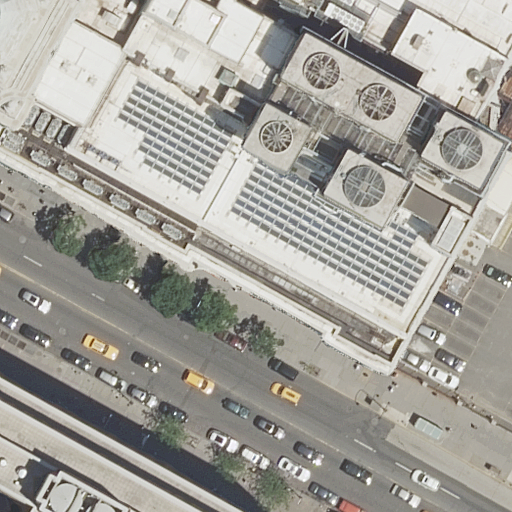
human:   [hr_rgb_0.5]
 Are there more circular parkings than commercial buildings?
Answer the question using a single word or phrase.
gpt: no

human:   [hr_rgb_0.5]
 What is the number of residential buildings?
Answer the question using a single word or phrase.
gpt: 2

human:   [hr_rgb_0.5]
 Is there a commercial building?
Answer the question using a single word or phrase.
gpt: no

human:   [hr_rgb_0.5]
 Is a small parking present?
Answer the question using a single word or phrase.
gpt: no

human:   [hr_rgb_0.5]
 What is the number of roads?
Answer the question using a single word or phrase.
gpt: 2

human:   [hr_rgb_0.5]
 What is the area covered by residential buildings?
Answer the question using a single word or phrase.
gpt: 2636m2

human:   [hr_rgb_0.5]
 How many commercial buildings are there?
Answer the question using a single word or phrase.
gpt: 0

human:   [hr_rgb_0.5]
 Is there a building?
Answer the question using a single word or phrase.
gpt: yes

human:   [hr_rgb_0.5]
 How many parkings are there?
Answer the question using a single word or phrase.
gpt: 1

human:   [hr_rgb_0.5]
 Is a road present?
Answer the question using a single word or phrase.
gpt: yes

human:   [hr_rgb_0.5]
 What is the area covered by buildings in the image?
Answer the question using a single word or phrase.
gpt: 3325m2

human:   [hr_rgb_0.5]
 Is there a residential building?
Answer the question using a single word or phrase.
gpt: yes

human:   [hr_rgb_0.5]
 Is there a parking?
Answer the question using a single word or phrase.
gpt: yes

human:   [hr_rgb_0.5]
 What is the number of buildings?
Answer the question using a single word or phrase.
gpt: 3

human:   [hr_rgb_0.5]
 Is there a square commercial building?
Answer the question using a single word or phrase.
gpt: no

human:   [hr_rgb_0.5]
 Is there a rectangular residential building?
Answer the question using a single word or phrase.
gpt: yes

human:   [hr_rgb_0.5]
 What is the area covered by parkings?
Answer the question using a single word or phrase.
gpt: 2533m2

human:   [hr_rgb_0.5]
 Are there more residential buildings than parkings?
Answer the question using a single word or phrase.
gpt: yes

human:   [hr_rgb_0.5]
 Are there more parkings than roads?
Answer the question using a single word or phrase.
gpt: no

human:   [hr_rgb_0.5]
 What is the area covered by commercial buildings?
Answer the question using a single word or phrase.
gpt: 0m2

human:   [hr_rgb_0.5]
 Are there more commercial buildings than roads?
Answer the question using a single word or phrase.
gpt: no

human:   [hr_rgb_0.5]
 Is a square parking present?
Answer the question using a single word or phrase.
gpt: no

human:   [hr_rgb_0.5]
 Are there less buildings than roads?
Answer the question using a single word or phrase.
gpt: no

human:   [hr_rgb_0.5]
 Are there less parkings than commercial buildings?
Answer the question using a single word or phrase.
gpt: no

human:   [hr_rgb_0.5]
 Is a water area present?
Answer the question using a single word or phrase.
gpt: no

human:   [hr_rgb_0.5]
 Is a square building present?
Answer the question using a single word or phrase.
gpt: no

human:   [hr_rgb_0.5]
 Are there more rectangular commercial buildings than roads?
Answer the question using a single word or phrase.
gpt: no

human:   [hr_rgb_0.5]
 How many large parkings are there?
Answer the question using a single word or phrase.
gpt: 1

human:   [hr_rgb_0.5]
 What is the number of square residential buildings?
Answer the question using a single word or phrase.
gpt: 0

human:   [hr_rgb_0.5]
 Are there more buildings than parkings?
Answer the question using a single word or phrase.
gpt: yes

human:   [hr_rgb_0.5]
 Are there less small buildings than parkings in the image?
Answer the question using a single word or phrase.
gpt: yes

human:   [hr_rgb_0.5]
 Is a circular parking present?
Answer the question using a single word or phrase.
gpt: no

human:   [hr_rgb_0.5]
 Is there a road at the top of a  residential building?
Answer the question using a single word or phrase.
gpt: yes

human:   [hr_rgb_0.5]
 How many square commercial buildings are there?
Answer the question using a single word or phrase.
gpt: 0

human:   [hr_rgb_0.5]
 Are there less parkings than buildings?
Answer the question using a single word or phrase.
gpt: yes

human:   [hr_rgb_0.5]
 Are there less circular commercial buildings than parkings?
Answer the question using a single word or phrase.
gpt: yes

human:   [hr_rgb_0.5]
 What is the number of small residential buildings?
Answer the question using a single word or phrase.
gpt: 0

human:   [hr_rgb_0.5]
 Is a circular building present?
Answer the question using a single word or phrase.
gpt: no

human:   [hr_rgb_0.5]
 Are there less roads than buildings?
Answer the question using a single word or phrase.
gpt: yes

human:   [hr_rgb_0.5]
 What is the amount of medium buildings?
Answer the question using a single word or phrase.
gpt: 1

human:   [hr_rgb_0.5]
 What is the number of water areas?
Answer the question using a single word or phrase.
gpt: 0

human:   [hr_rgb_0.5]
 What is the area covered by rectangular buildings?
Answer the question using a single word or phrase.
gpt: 932m2

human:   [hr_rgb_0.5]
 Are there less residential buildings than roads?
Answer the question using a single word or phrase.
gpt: no

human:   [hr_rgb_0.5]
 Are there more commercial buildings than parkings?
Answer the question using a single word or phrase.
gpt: no

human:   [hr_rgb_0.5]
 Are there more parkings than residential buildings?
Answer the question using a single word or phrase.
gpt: no

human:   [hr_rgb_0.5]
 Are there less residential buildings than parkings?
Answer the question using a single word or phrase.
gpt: no

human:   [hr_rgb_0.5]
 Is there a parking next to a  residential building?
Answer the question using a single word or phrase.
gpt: yes

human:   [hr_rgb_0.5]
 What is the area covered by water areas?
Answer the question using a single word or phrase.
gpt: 0m2

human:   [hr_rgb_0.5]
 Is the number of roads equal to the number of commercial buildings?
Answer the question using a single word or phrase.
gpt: no

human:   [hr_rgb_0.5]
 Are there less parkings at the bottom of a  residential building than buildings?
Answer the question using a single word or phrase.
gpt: yes

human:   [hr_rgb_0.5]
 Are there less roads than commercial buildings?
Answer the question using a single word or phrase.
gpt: no

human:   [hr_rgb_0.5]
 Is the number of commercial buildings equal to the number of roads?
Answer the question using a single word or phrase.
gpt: no

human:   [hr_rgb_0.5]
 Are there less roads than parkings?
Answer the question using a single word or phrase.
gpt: no

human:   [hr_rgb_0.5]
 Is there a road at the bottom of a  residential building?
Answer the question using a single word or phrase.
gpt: yes

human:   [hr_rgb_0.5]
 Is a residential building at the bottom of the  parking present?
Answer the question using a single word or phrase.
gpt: yes

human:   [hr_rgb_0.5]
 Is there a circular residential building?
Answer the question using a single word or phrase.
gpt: no

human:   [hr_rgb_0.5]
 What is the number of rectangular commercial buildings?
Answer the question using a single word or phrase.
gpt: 0

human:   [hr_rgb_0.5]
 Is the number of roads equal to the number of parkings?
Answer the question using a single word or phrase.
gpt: no

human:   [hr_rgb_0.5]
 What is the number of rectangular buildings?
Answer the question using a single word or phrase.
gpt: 2

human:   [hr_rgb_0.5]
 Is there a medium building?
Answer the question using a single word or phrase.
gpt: yes

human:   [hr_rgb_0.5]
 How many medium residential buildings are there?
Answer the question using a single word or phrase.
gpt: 1

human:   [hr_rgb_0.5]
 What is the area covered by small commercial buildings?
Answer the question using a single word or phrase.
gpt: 0m2

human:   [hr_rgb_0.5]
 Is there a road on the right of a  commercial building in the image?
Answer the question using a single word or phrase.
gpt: no

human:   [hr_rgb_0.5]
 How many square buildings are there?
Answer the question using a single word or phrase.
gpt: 0